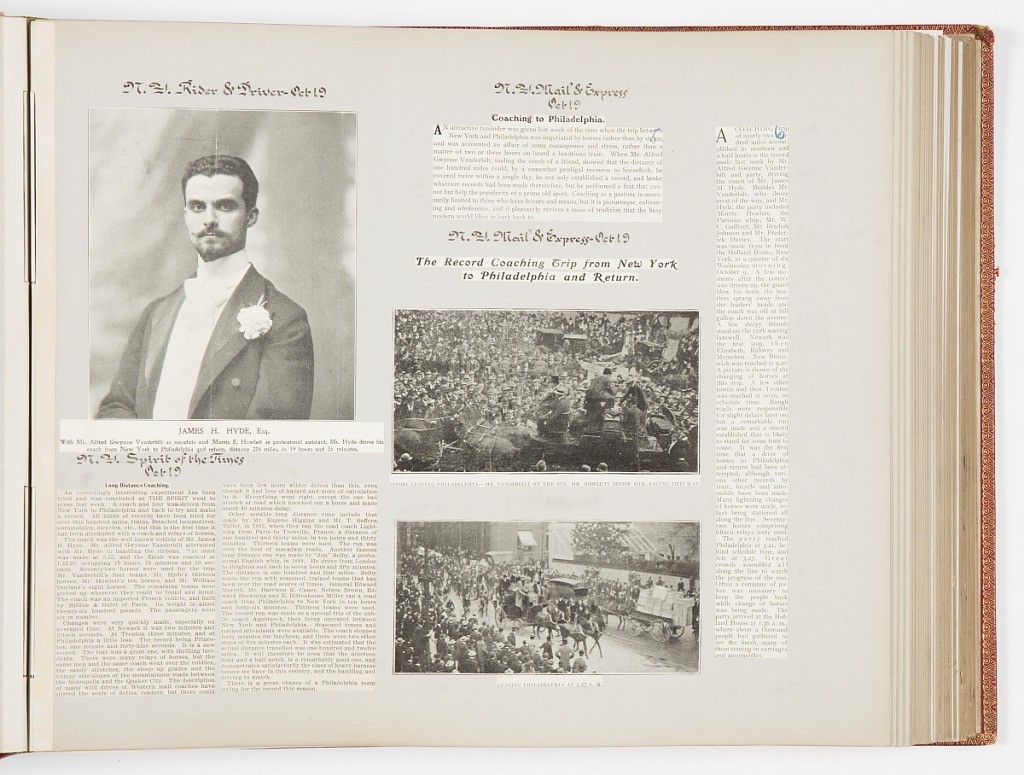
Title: Commemorative Scrapbook Documenting the 1901 Record Breaking Coach Race from New York City to Philadelphia and Back Again
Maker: James Hazen Hyde, American, 1876 - 1959
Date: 1901
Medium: Newspaper and magazine clippings mounted on heavy wove paper, annotated in pen and ink, bound in red leather with gilded lettering
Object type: Album Page
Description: Album of newspaper clippings describing the coach trip from New York to Philadelphia and return. The drivers were James H. Hyde and Alfred Vanderbilt.